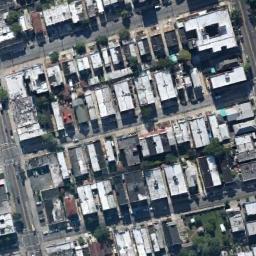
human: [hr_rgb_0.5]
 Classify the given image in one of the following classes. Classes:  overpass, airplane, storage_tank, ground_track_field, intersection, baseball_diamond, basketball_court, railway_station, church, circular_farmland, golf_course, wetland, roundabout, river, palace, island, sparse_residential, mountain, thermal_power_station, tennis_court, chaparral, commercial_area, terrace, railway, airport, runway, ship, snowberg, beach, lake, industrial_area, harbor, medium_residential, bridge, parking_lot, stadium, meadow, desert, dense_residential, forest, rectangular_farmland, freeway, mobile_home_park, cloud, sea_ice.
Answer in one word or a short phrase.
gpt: dense_residential